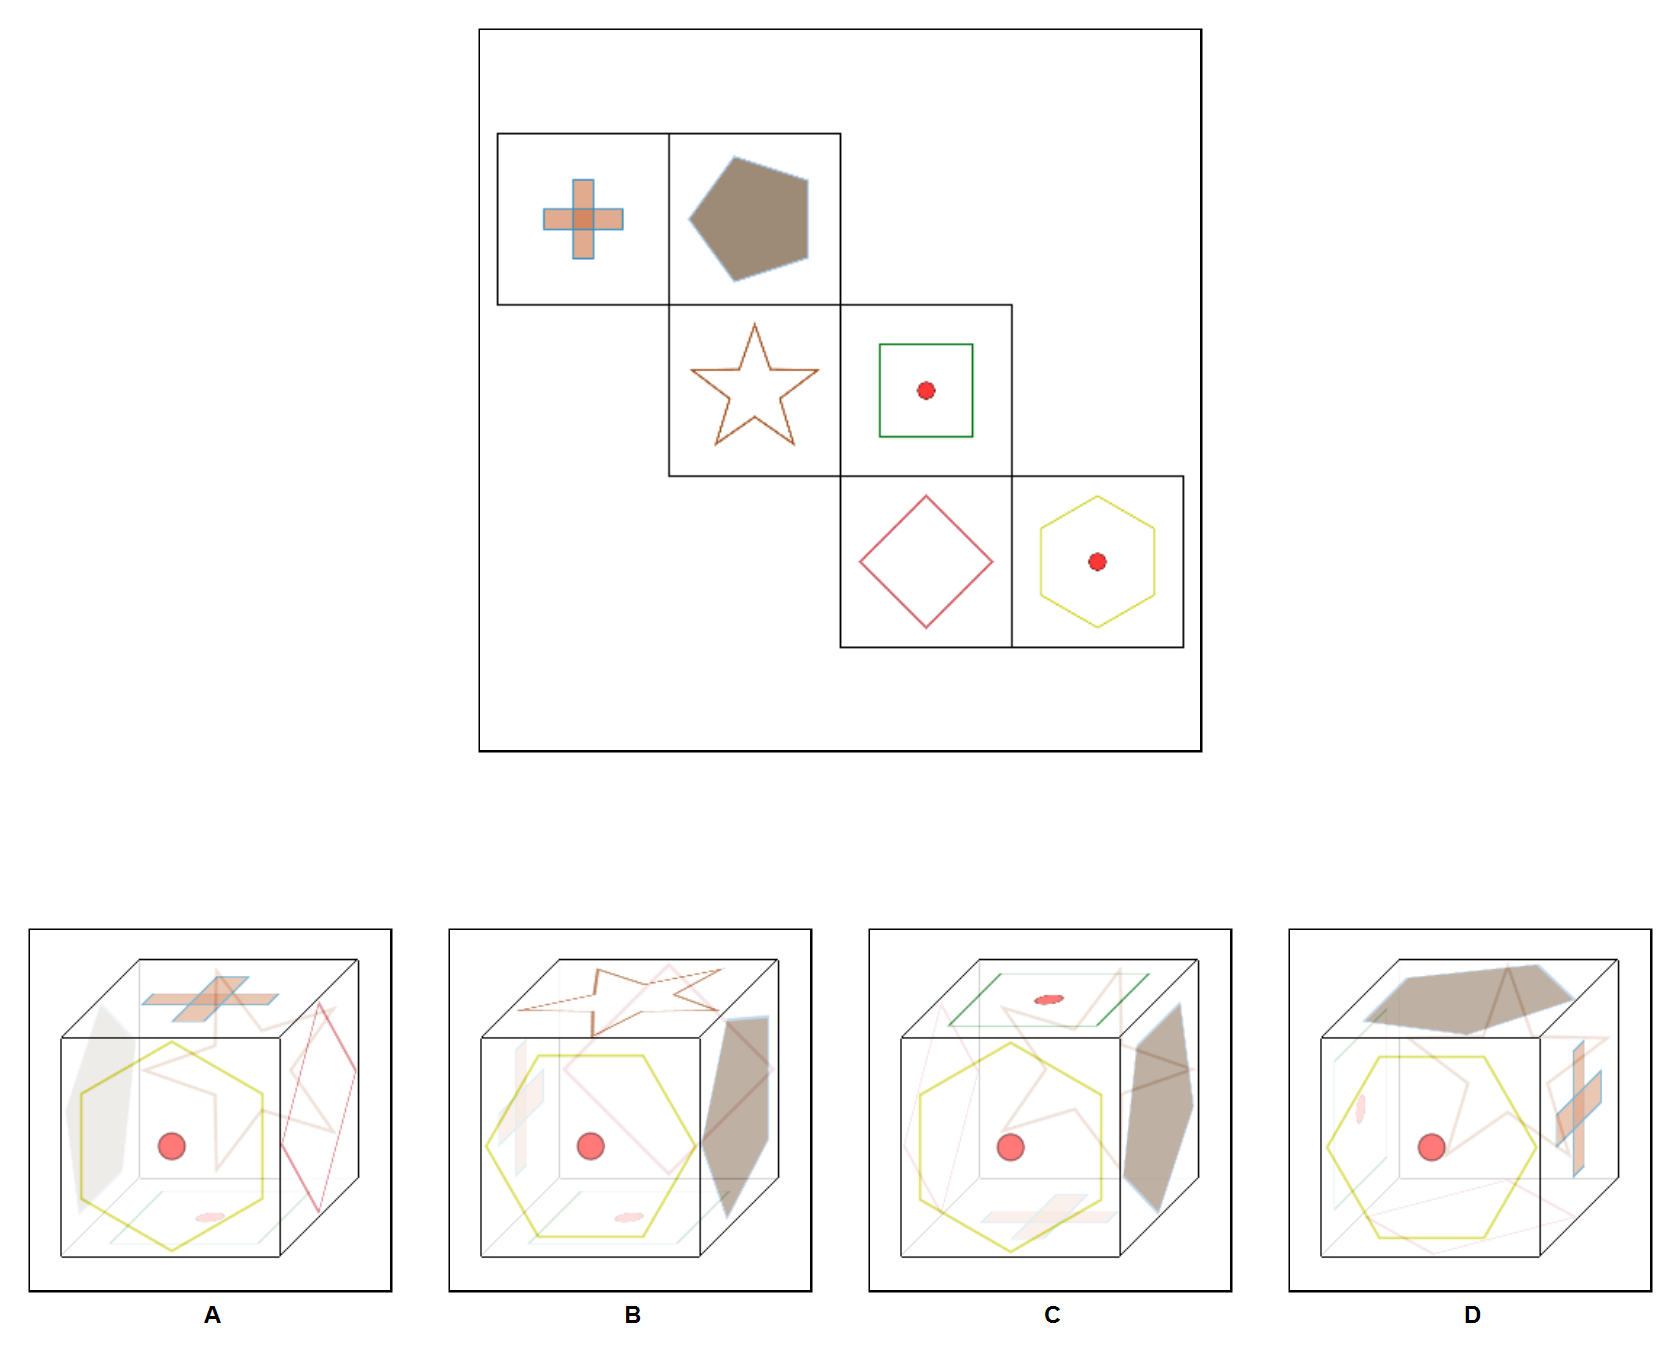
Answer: B